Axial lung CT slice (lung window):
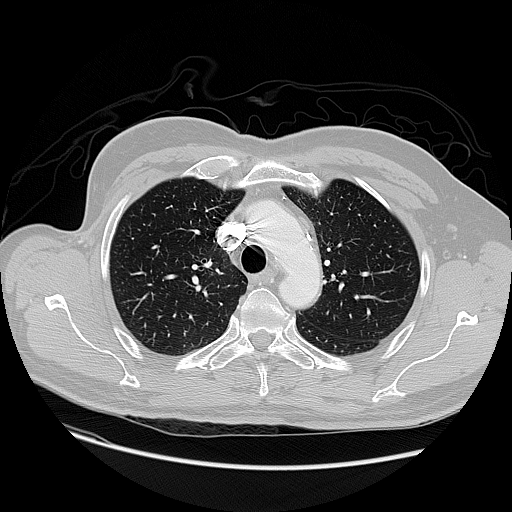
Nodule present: no